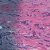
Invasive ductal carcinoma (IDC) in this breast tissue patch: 0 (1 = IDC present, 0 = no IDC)